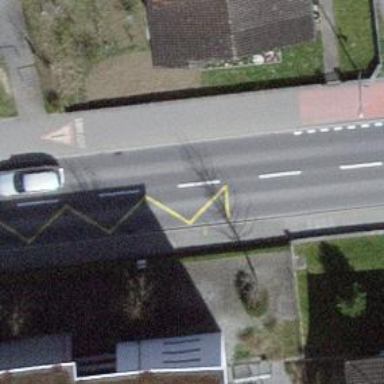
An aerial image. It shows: Bus stop with designated stop position for public transport.